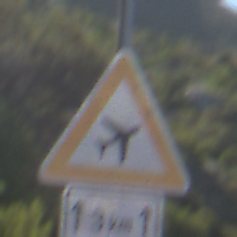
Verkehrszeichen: FlugbetriebLinks
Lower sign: LaengeEinerStrecke2
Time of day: MorningAfternoon
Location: Outdoor (Nature)
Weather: Clear
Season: NotSpecified
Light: Natural